Question: I'm using microsoft's CDN for pulling down the Ajax libraries. And I'm using SSL on some pages.
This URL resolves fine in Firefox and IE:
<URL>
However in google chrome (on my PC, today...) it seems to time out with a very odd response:

On other PCs it seems to work fine, however I know I'm not the only one experiencing the problem as we've had occasional complaints from some of our clients about certain pages timing out and failing, that seems to point to the same problem.
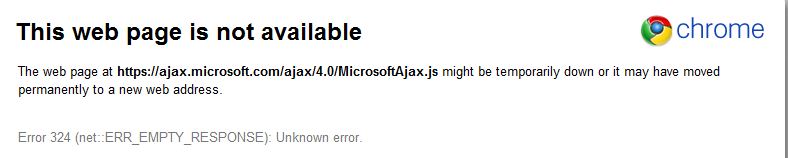
Answer: As per my comment, I experienced the same issue but with Firefox failing and Chrome and IE succeeding.
Restarting the browser and the computer had no affect. Clearing the browser cache did fix the issue. I can only assume there was some kind of corruption in the browser cache.